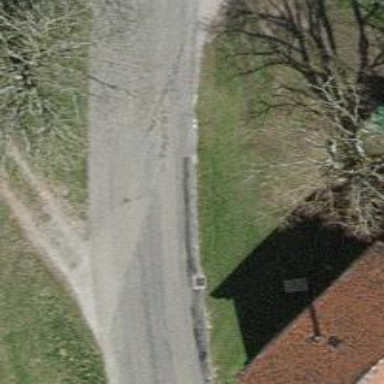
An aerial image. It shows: Tertiary road.